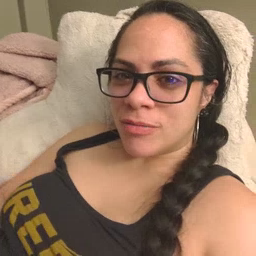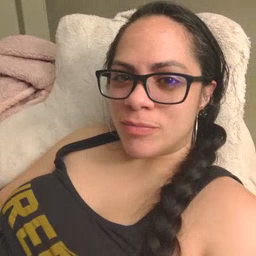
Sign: night